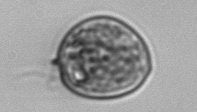
Label: Prorocentrum